Question: I have the tables listed in the image. I need to display the institution and loan type of the most used financing plan in the sale_financing table. I have tried using the stats_mode function but I have not been able to get it to work. I am supposed to only display the most used financing plan and I keep getting 3 showing up. Here is an image of the tables.

My image may not work so here are the tables:
'''
financing_plan
id
institution
loan_type
sale_financings
id
plan_id ------> foreign key linking to - financing_plan.id
'''
I have tried several different ways in the Query Builder and I cannot get it to work.
Here is one :
'''
SELECT
financing_plans.institution,
financing_plans.loan_type,
STATS_MODE(sale_financings.plan_id) AS stats_mode_plan_id
FROM
financing_plans
INNER JOIN sale_financings ON financing_plans.id =
sale_financings.plan_id
GROUP BY
financing_plans.institution,
financing_plans.loan_type
'''
Another:
'''
SELECT
financing_plans.institution,
financing_plans.loan_type,
STATS_MODE(sale_financings.plan_id) AS stats_mode_plan_id
FROM
financing_plans
INNER JOIN sale_financings ON financing_plans.id =
sale_financings.plan_id
GROUP BY
financing_plans.institution,
financing_plans.loan_type
HAVING
STATS_MODE(sale_financings.plan_id) = sale_financings.plan_id
'''
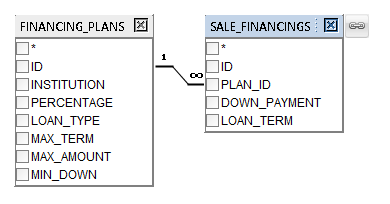
Answer: Count the use of each plan_id, then rank these (using 'dense_rank()') by the count (descending order) allows "top" and "equal top" to be shown.
'''
select
fp.institution, fp.loan_type, s.plan_count
from financing_plan fp
inner join (
select plan_id, plan_count, dense_rank() over(order by plan_count DESC) as rnk
from (
select plan_id, count(id) plan_count
from sale_financings
Group by plan_id
)
) s on fp.id = s.plan_id and s.rnk = 1
order by
fp.institution, fp.loan_type
;
'''